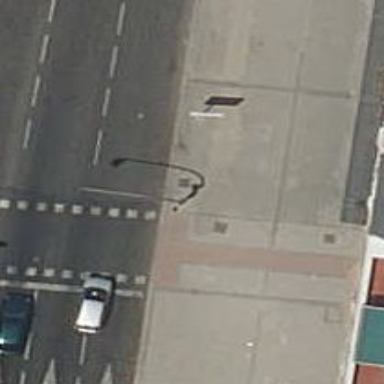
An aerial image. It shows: Sidewalk made of paving stones.